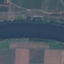
Label: River